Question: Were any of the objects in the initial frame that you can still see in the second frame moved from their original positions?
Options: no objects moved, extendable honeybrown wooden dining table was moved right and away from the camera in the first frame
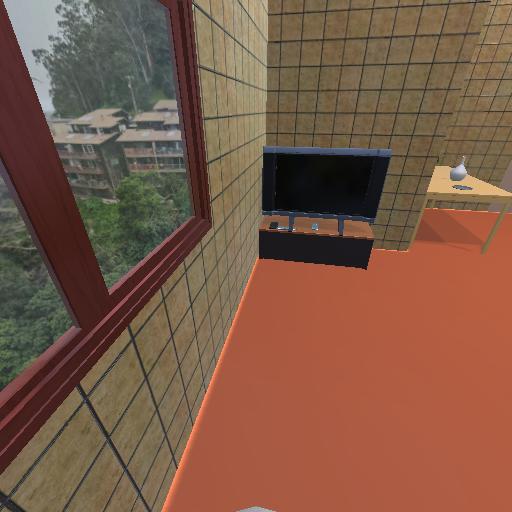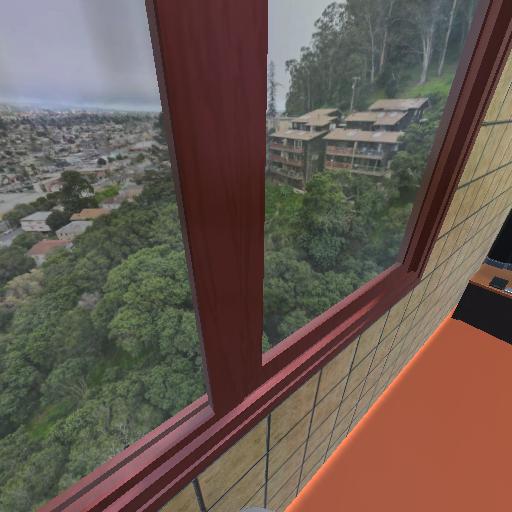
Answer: no objects moved